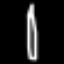
Label: pencil